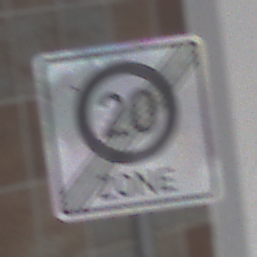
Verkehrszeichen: EndeZone20
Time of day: MorningAfternoon
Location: Roofed (Urban)
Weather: PartlyCloudy
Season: NotSpecified
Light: Natural